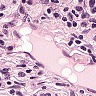
Metastatic tissue present: yes